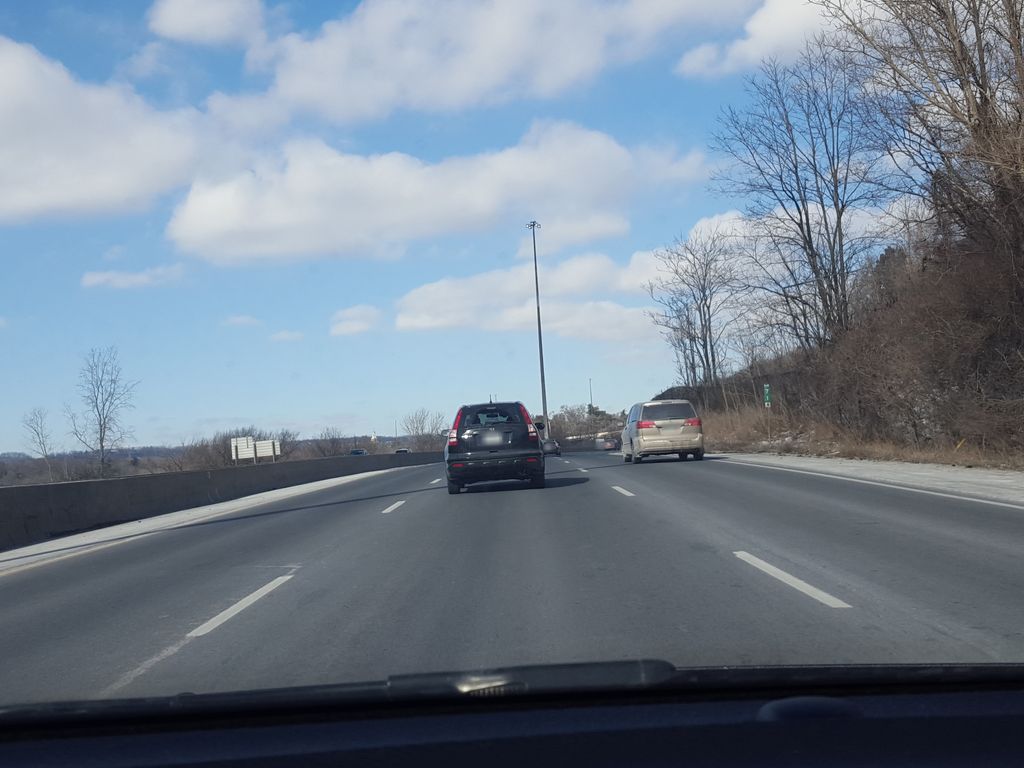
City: hamilton